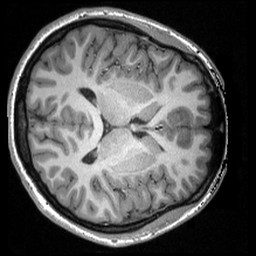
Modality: T1w
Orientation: axial
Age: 19
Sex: female